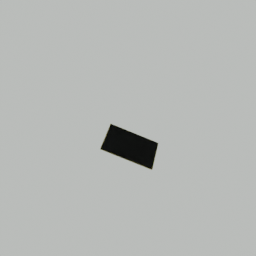
Label: decoration